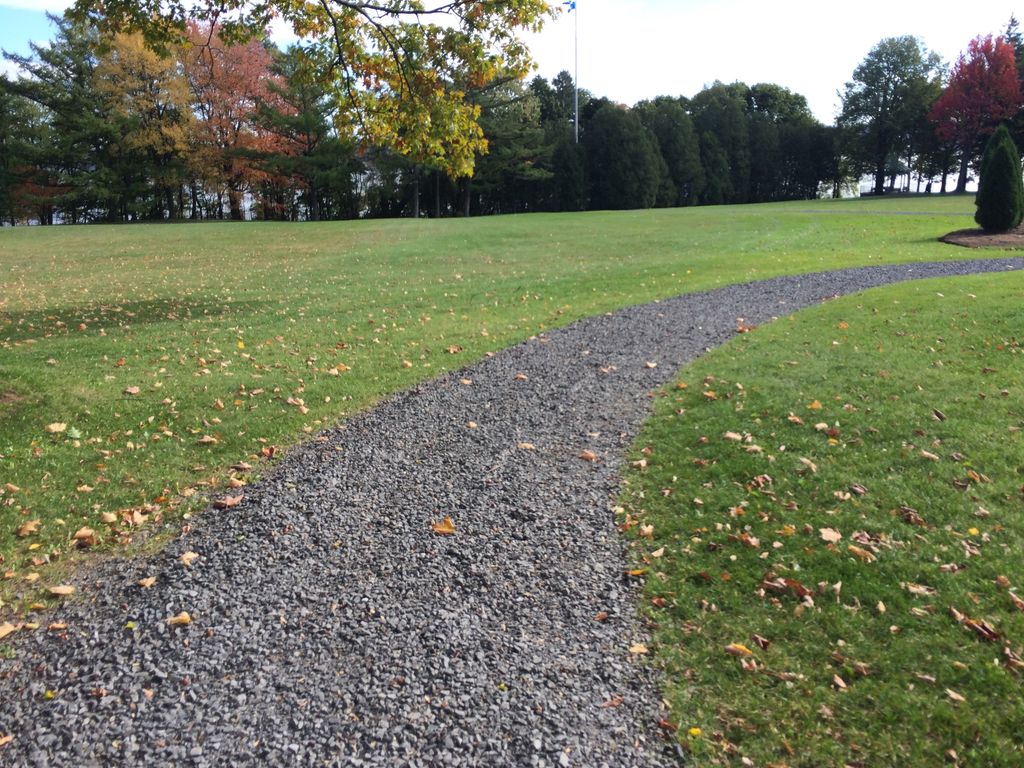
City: quebec_city